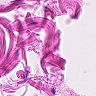
Metastatic tissue present: no